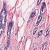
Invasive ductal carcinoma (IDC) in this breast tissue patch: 1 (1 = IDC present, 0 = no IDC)